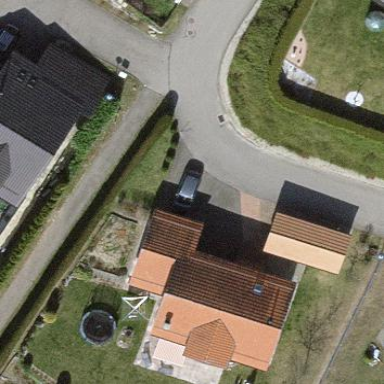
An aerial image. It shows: Simple house.